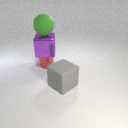
large purple metal cube above small red metal cylinder